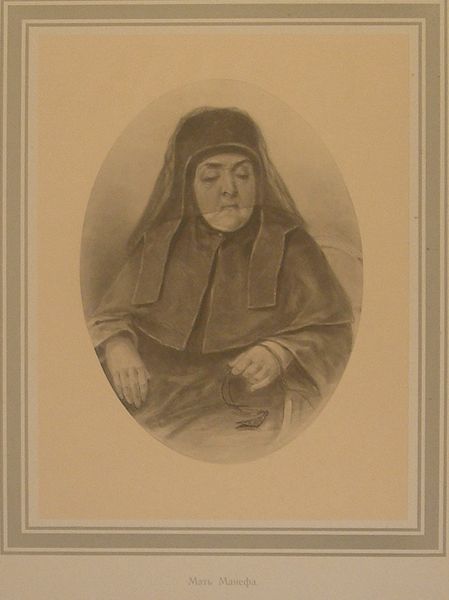
Titel: Mat' Manefa, Mat' Manefa
Künstler: Petr Mikhailovich Boklevskii
Standort: Amherst (Massachusetts, USA)
Institution: Mead Art Museum, Amherst College
Schlagwörter: church, hands, black, face, old, portrait, sitting, woman, print, uniform, drawing, frame, oval, photo, victorian, prayer, religion, book, old age, muslim, angry, photograph, russian, veil, sepia, turkey, cloister, framed, nun, rosary, sister, scowl, beads, abbess, xii, none, believe, 12